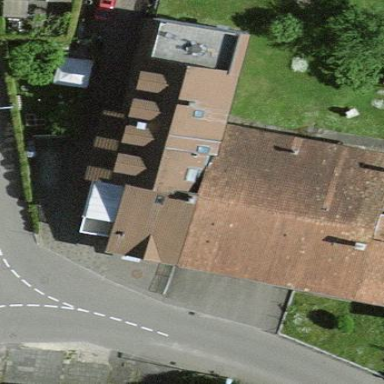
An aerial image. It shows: Building.